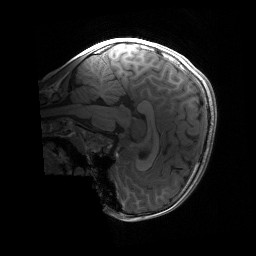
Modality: T1w
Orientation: sagittal
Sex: male
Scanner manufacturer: siemens
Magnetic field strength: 3 T
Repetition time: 1.9 s
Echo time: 0.00243 s